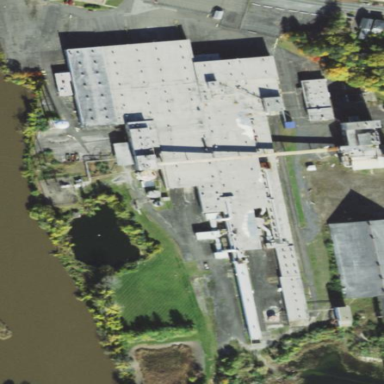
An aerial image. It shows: Historic factory.